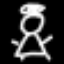
Label: angel